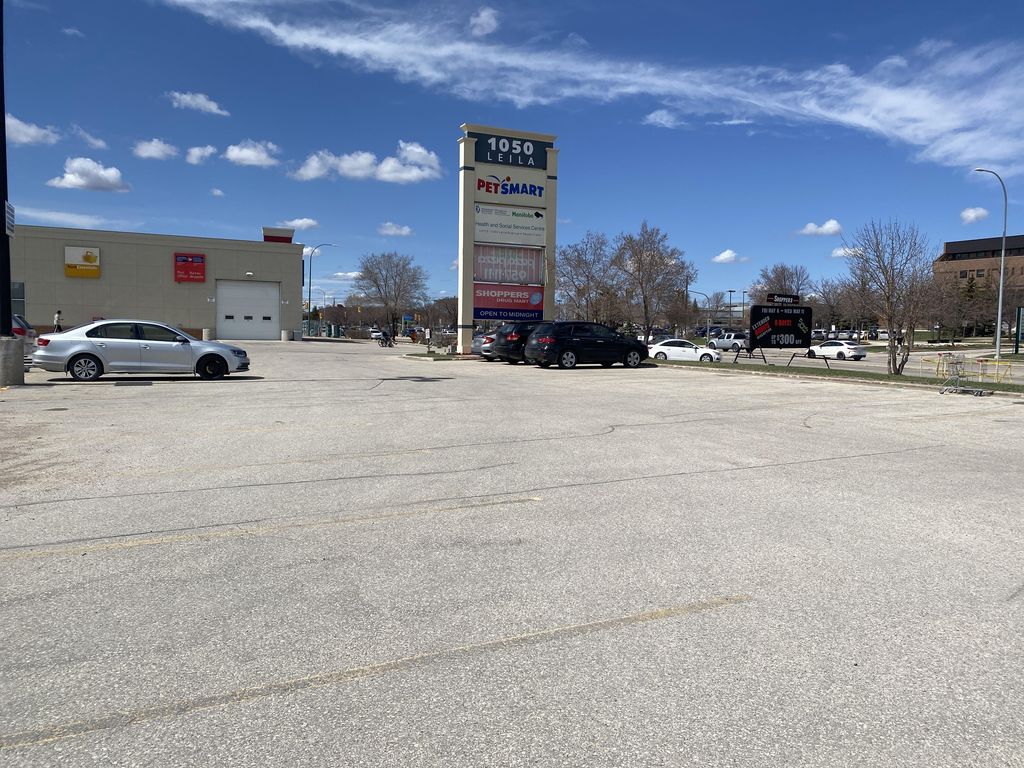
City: winnipeg